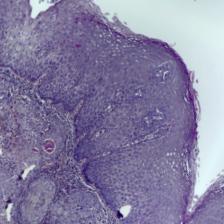
Diagnosis: OSCC